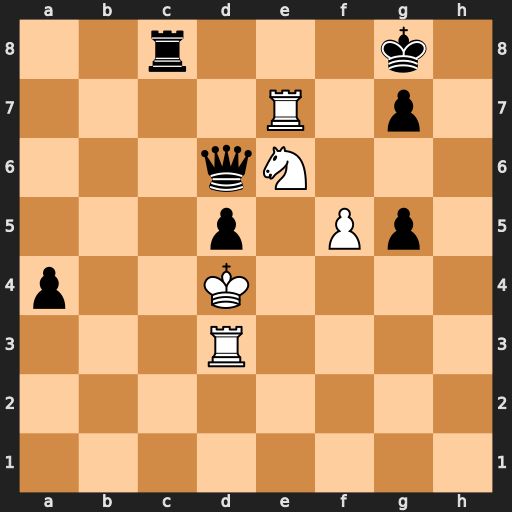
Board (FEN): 2r3k1/4R1p1/3qN3/3p1Pp1/p2K4/3R4/8/8
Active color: w
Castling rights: -
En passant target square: -
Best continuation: Rxg7+ Kh8 Rh3#